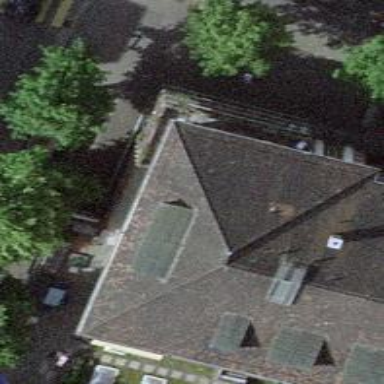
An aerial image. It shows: Furniture shop.